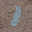
Label: 1